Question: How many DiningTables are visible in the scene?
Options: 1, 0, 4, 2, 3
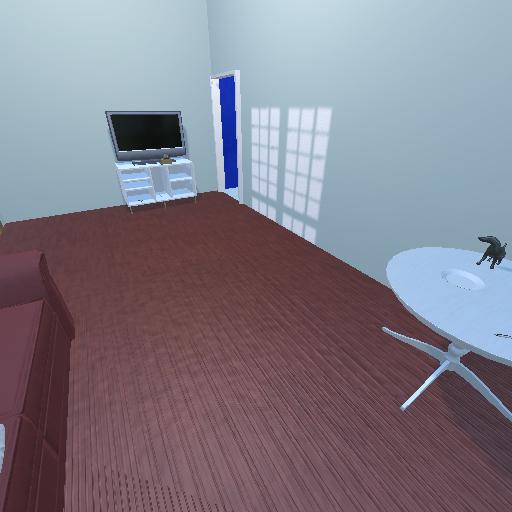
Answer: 1